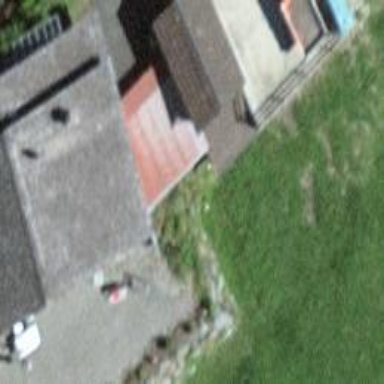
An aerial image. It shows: Garage.